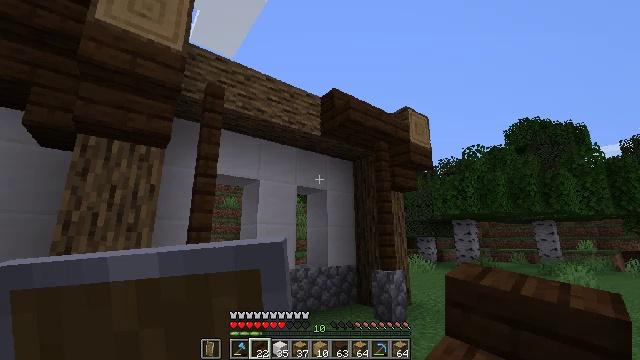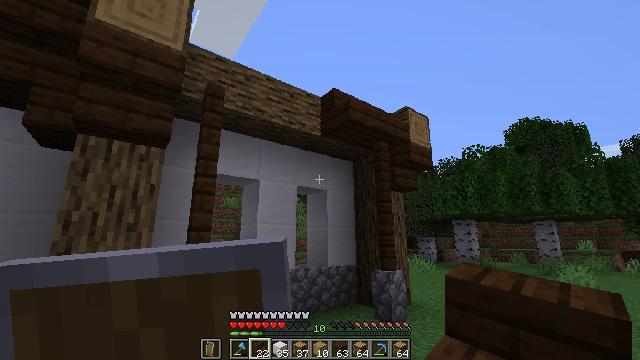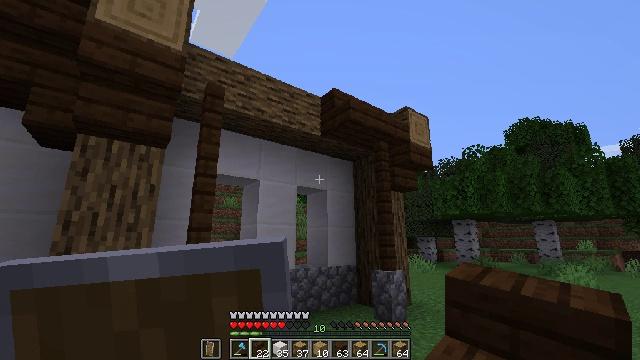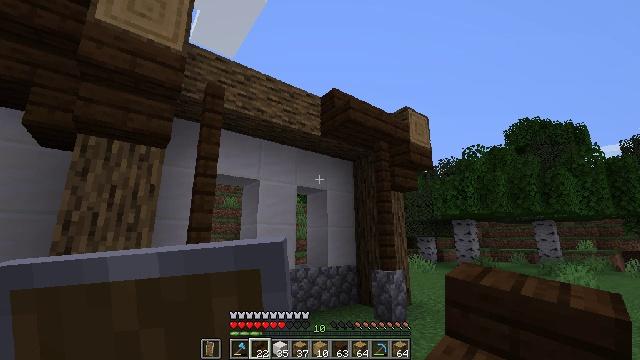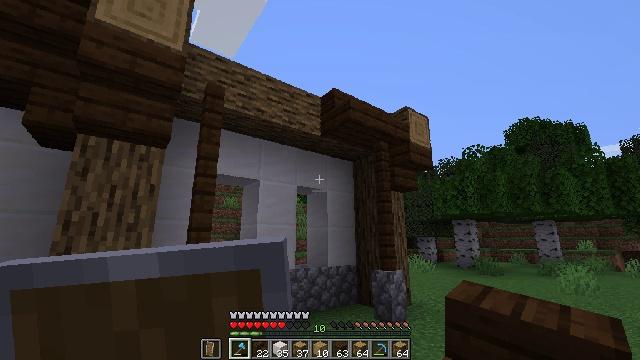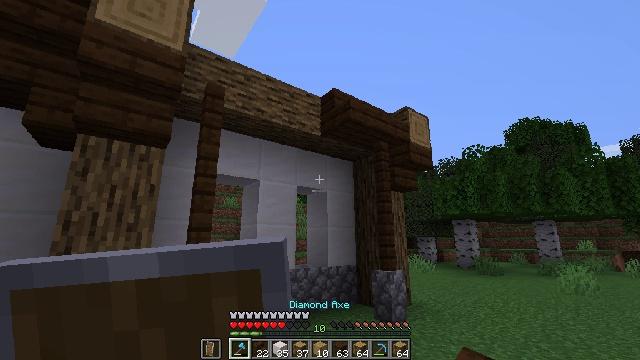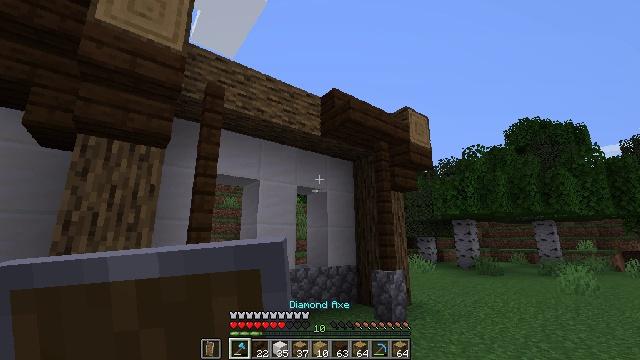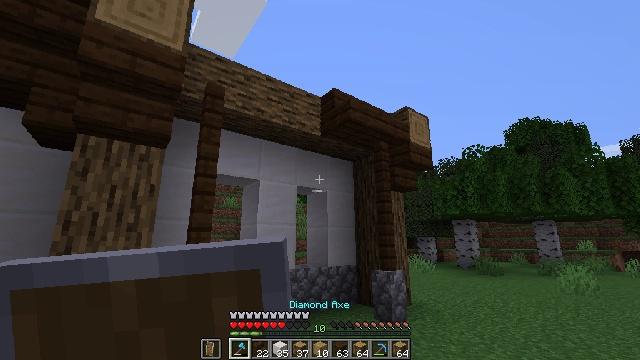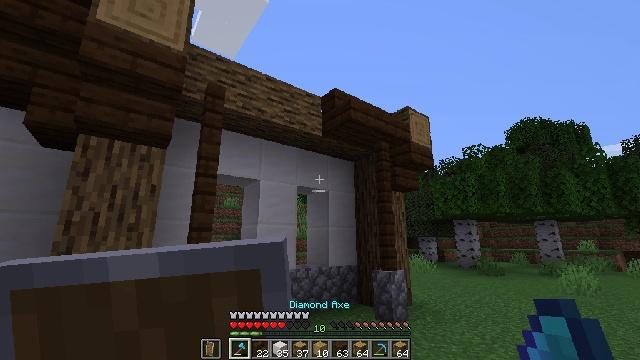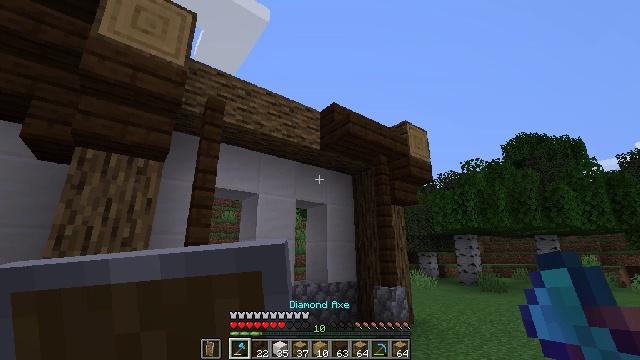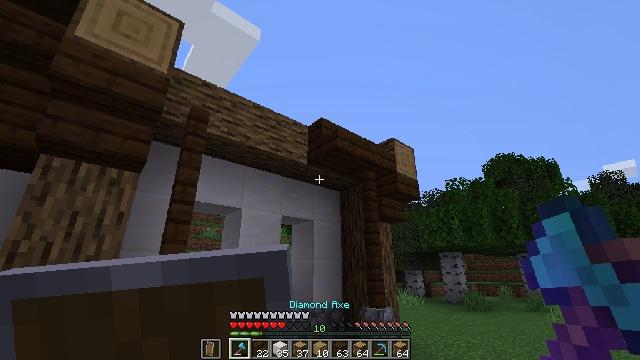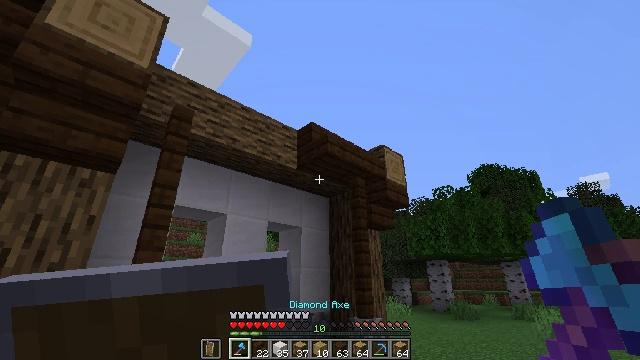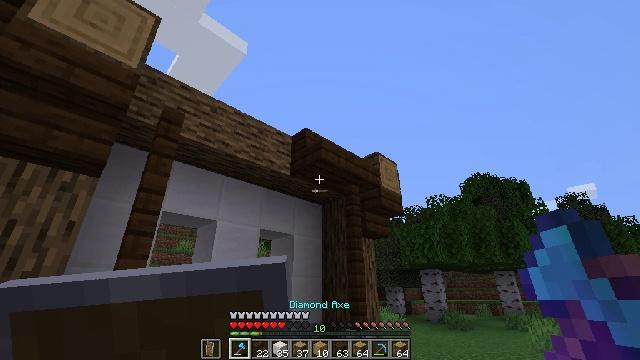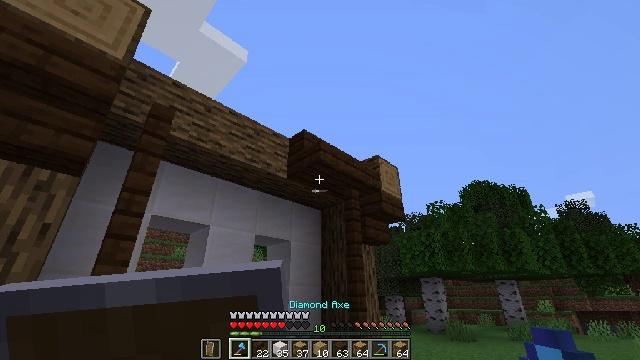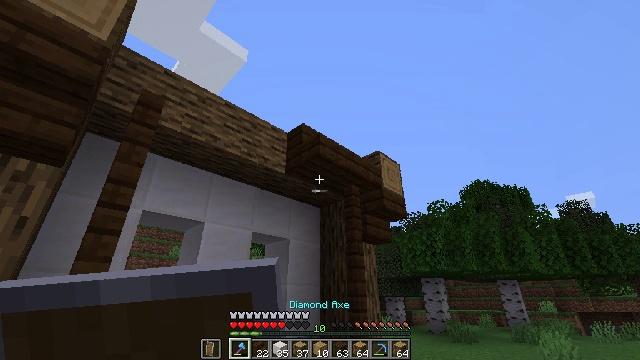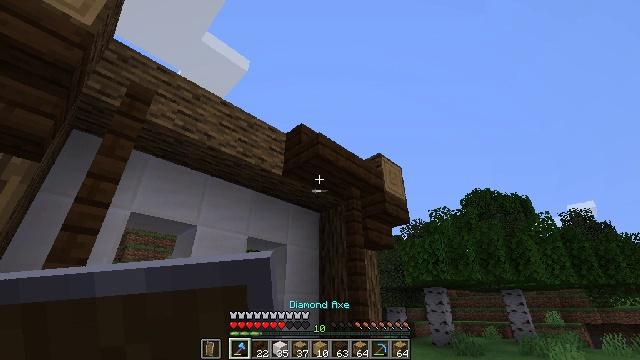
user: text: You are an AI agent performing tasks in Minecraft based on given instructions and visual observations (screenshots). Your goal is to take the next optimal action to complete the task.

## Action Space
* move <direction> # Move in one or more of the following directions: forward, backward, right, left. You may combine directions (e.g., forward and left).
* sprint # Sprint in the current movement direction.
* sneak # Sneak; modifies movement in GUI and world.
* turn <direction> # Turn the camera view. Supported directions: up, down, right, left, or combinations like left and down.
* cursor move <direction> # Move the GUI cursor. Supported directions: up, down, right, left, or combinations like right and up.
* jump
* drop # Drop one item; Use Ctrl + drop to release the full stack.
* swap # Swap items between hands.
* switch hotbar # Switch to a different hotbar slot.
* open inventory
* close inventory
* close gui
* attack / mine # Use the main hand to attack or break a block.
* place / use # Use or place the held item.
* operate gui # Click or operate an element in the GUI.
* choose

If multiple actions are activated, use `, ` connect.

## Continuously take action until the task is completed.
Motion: motion action
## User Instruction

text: Remove the dark oak stairs from the build.
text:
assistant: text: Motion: no_op
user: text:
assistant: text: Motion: no_op
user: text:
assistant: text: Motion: no_op
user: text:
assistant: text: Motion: switch to hotbar 1
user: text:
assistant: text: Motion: switch to hotbar 1
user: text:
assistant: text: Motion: switch to hotbar 1
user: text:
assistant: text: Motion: no_op
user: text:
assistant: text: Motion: no_op
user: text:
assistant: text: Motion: move forward, turn up
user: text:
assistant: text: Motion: move forward, turn right and up
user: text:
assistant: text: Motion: move forward, turn right and up
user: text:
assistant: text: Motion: move forward, turn right and up
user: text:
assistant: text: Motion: move forward, turn up
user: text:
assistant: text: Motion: move forward
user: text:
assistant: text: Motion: move forward, turn up
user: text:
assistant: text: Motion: move forward, turn left and up
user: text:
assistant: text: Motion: move forward, turn left and up
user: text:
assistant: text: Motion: move forward, attack / mine
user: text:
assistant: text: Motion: attack / mine
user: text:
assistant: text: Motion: turn up, attack / mine
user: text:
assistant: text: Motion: turn up, attack / mine
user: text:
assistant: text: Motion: attack / mine
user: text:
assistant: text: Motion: attack / mine
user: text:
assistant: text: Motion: attack / mine
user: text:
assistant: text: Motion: attack / mine
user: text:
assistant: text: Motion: attack / mine
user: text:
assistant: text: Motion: turn right, attack / mine
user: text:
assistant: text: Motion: move forward, turn right, attack / mine
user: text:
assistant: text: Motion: move forward, turn right, attack / mine
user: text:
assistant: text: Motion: move forward, attack / mine